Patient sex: M
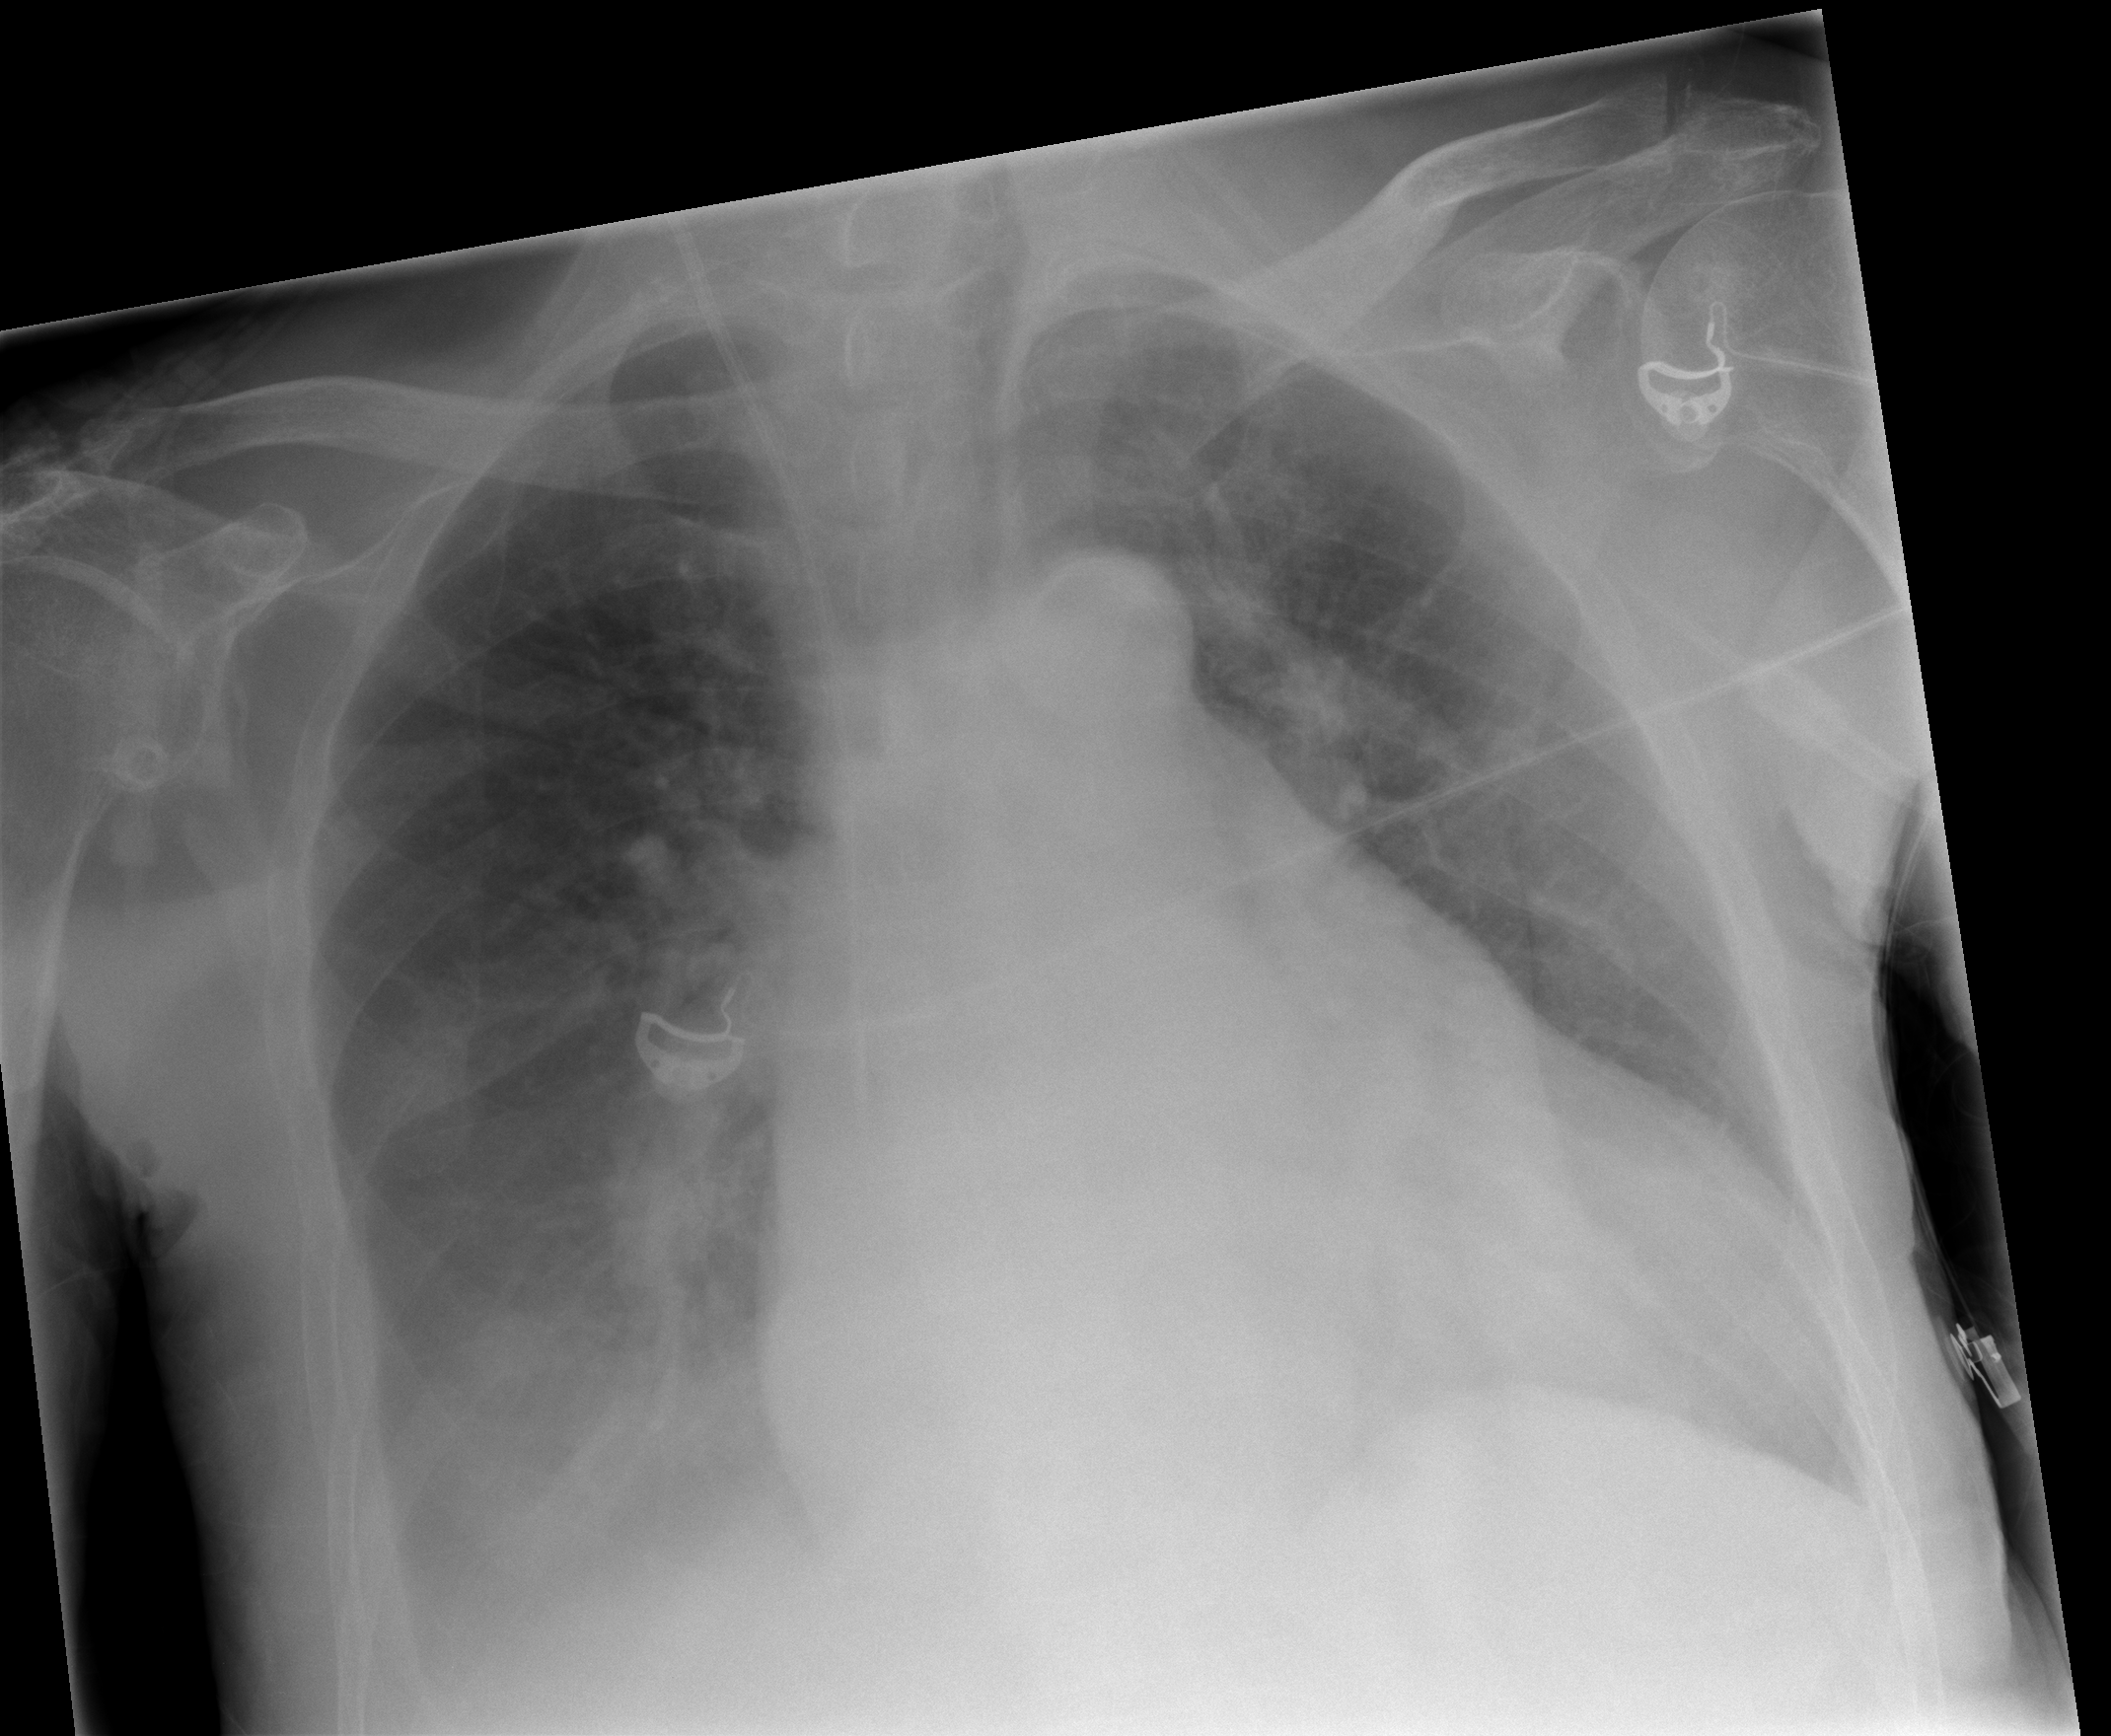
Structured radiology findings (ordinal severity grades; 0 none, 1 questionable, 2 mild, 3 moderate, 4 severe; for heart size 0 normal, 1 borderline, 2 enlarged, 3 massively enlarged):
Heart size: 3
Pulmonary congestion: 0
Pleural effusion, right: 3
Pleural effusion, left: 0
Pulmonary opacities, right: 0
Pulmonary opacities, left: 0
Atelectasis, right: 0
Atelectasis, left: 0